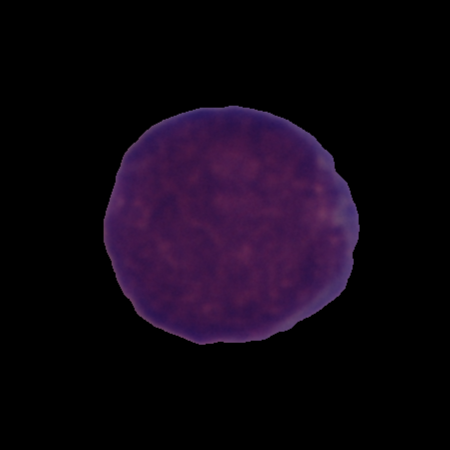
Label: healthy